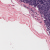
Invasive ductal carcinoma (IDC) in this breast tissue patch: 0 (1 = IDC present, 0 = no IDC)